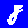
Digit: 8